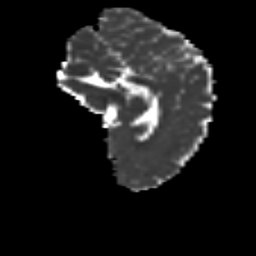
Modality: MD
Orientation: sagittal
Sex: male
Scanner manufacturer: siemens
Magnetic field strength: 3 T
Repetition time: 5 s
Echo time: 0.071 s